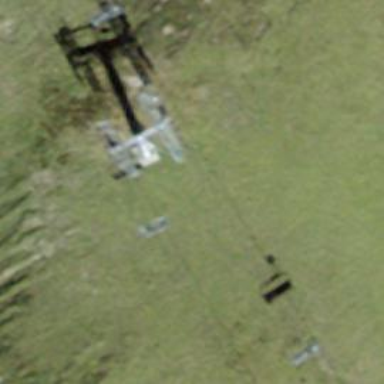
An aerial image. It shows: Pylon used for aerialway.